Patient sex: M
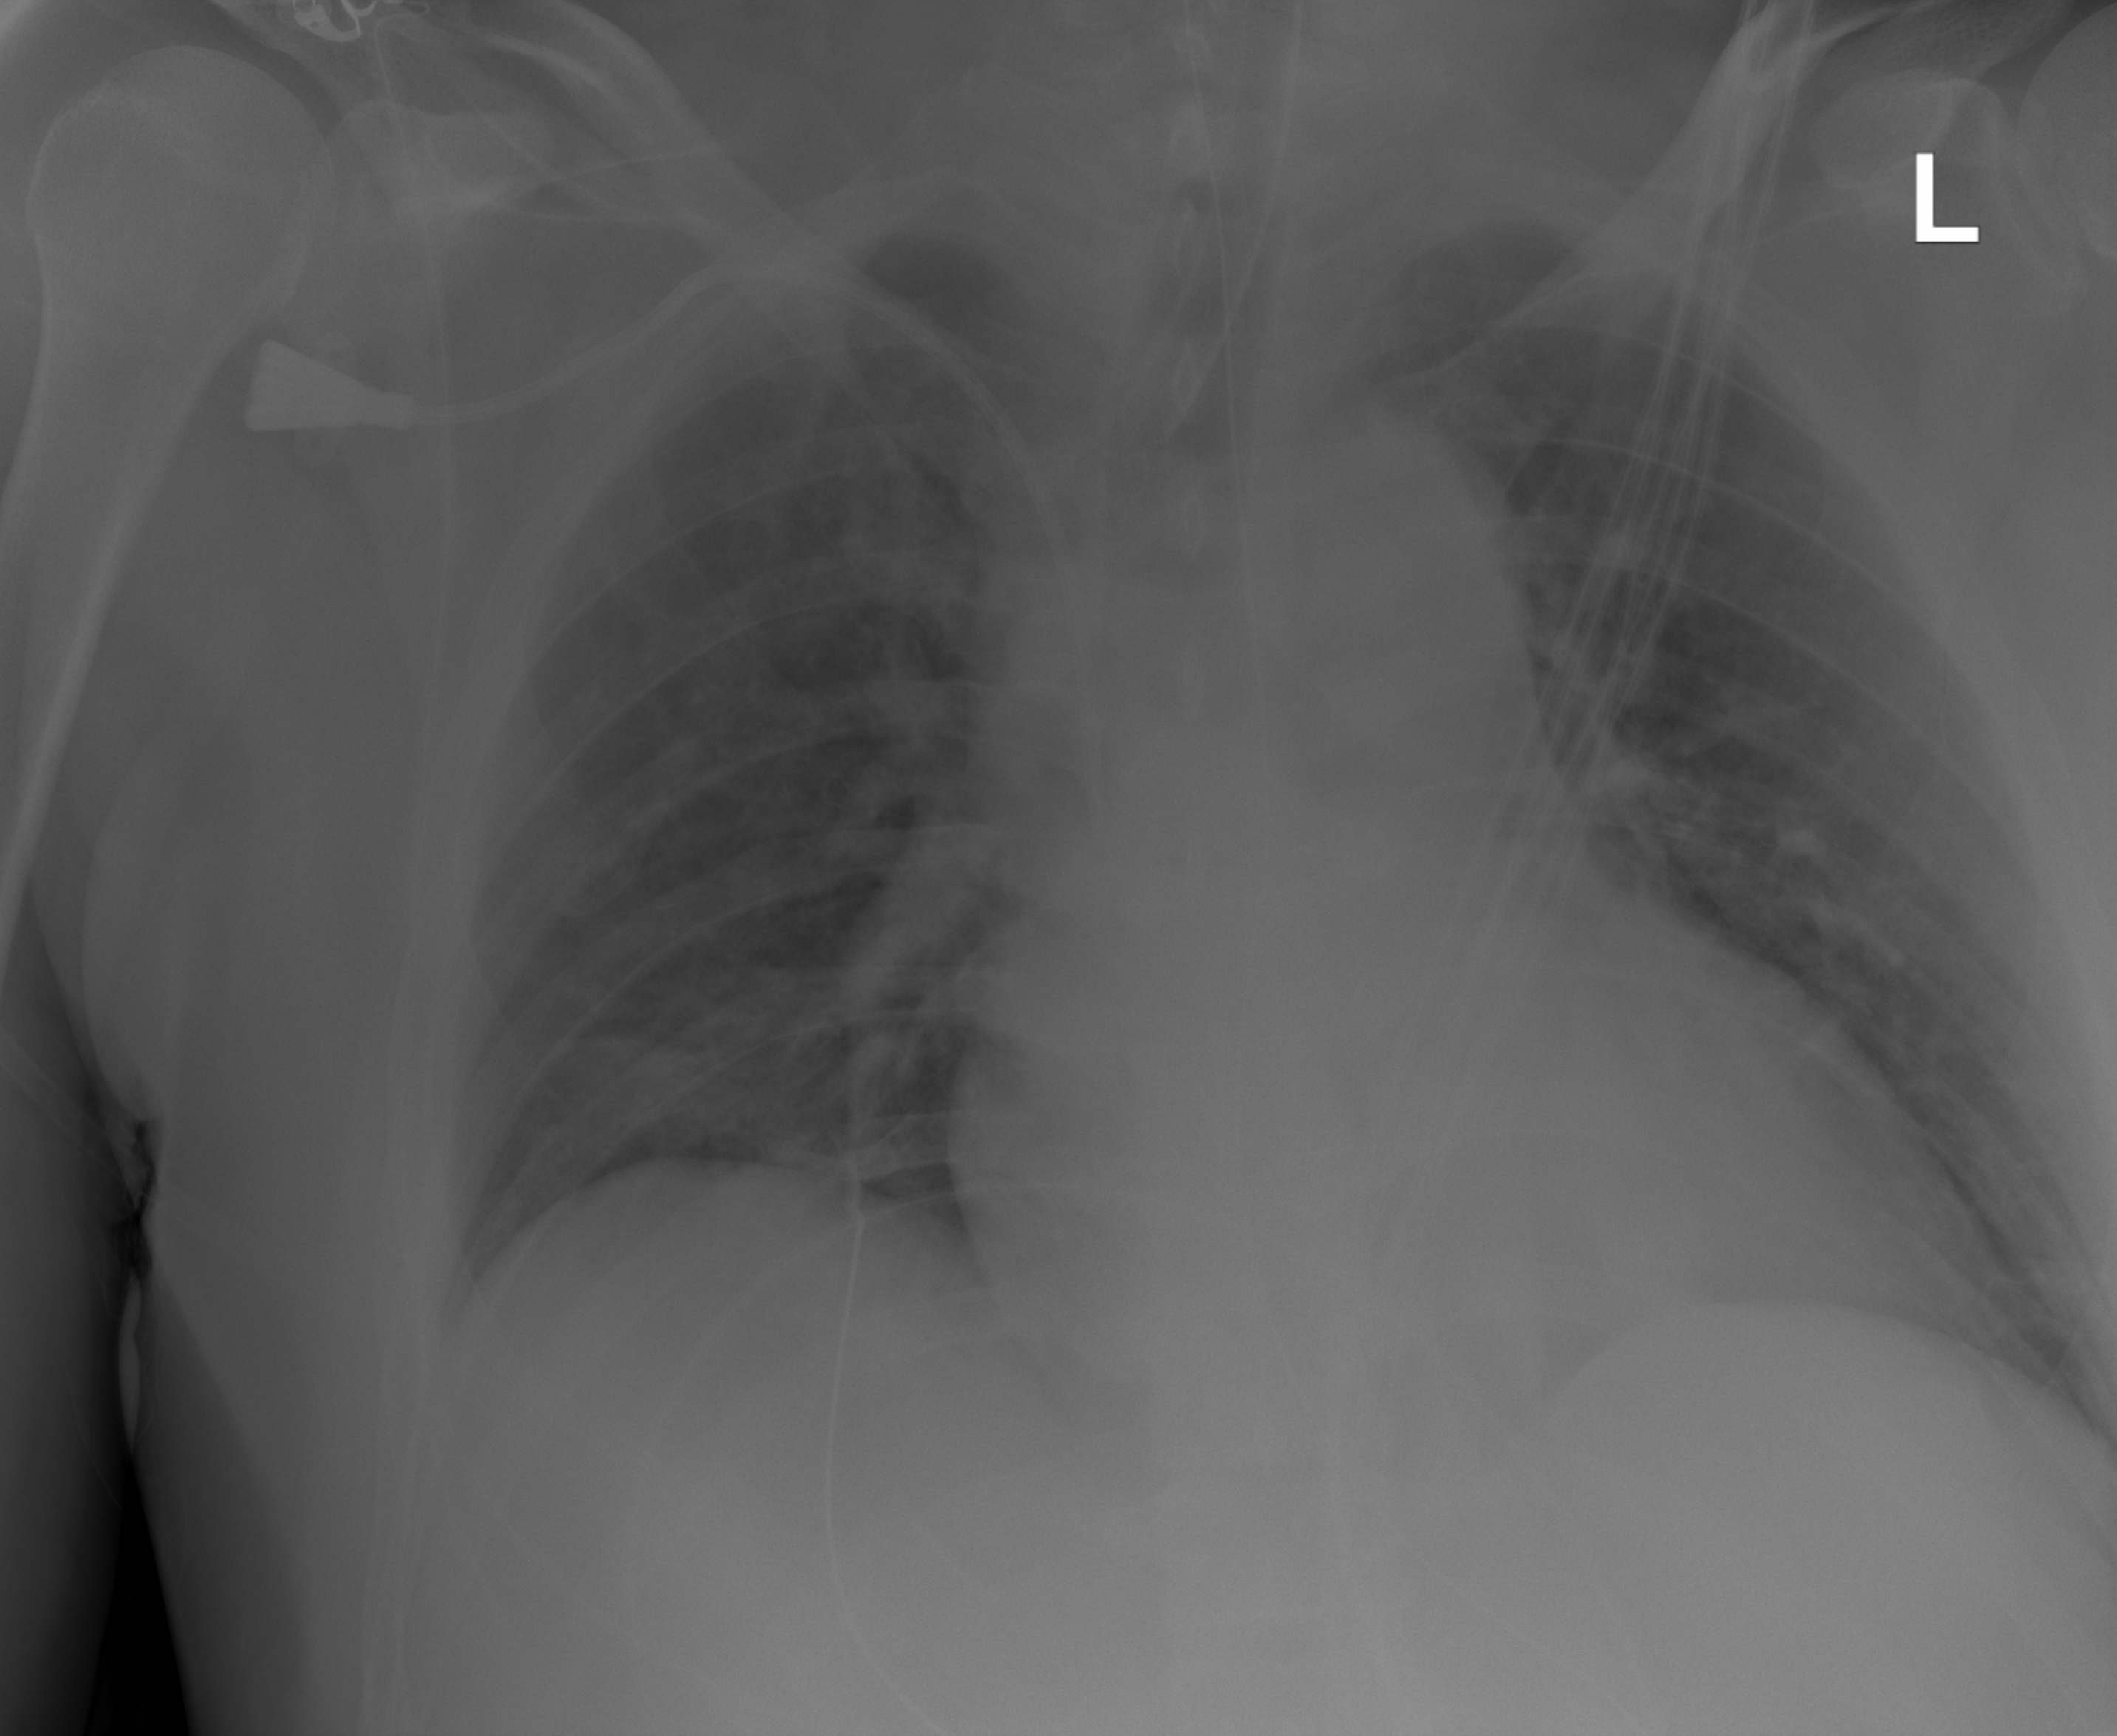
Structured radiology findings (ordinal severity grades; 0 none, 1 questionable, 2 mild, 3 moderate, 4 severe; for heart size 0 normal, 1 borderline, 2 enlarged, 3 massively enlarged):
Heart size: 2
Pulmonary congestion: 2
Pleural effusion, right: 0
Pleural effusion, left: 0
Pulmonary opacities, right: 2
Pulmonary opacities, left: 2
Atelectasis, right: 0
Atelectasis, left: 0